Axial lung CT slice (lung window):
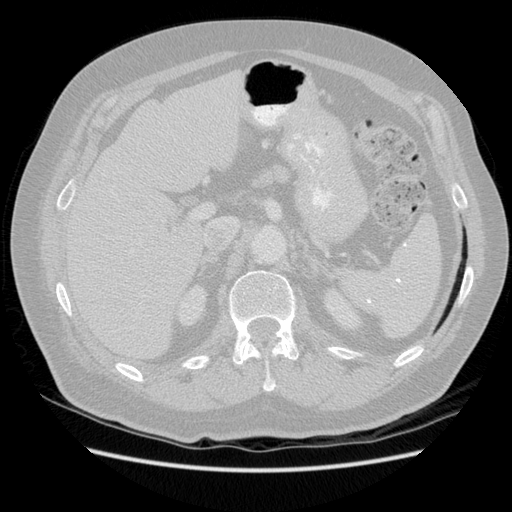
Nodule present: no